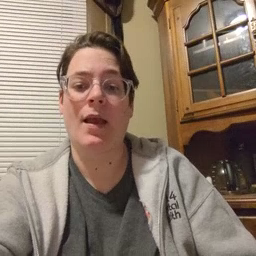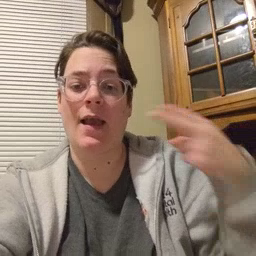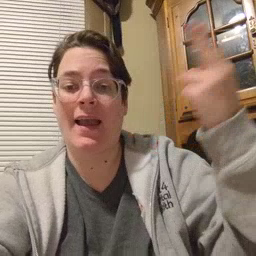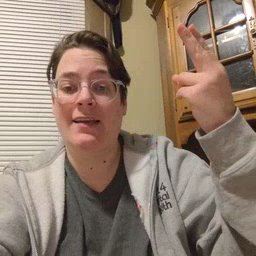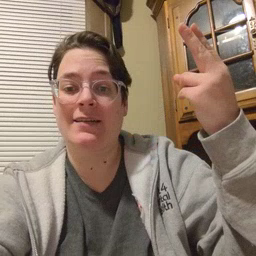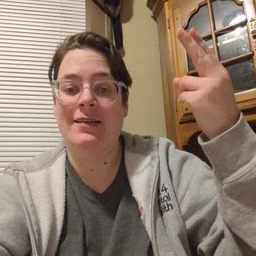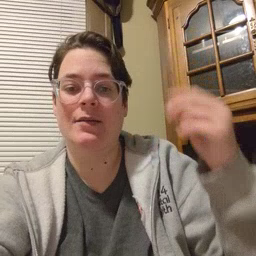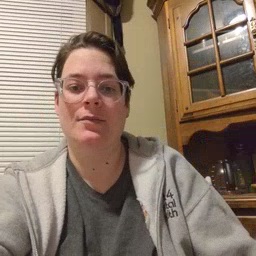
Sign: high